Question: error message thrown

'''
' qConsulta2 := TQuery.Create(Application);
qConsulta2.DatabaseName := 'BaseDato';
qConsulta2.SQL.Text := 'select VALOR from PARAMETRO where codigoPARAMETRO = ''IVA'' ';
qConsulta2.open;
qCompraDetalle.FieldByName('PORCENTAJE_IVA').AsFloat:= qConsulta2.fieldbyname('valor').asfloat;
qConsulta2.close;
qConsulta2.free '
'''
This threw me into execution this error, and do not know why, beforehand thank you very much for your time and help. Excuse me for my bad English.
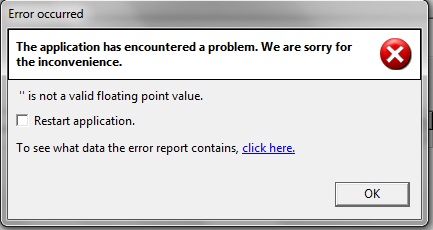
Answer: Your problem is with the 'qConsulta2.fieldbyname('valor').asfloat'
From my testing your error will occur if the VALOR column is text or varchar in the database table and it contains a Null or zero length string.
My test involved creating a table with VALOR_TEXT and VALOR_FLOAT columns in an MSAccess database. VALOR_TEXT is defined as text and VALOR_FLOAT is defined a double. I wrote code for 4 test cases, 2 illustrate the error (Case1 and Case2) and 2 that provide solutions (Case 3 and Case4). The code is provided below.
'''
procedure TForm1.Case1;
var
f : double;
begin
db.ExecSQL('delete from PARAMETRO');
db.ExecSQL('insert into PARAMETRO (codigoPARAMETRO) values(''IVT'')');
// VALOR_FLOAT and VALOR_TEXT are null
qConsulta2.SQL.Text := 'select * from PARAMETRO';
qConsulta2.Open();
f := qConsulta2.FieldByName('VALOR_FLOAT').AsFloat;
ShowMessage('From Float '+FloatToStr(f));
f := qConsulta2.FieldByName('VALOR_TEXT').AsFloat;
ShowMessage('From Text '+FloatToStr(f));
end;
procedure TForm1.Case2;
var
f : double;
begin
db.ExecSQL('delete from PARAMETRO');
db.ExecSQL('insert into PARAMETRO (codigoPARAMETRO,VALOR_TEXT) values(''IVT'','''')');
// VALOR_FLOAT is null and VALOR_TEXT is '' (zero length string)
qConsulta2.SQL.Text := 'select * from PARAMETRO';
qConsulta2.Open();
f := qConsulta2.FieldByName('VALOR_FLOAT').AsFloat;
ShowMessage('From Float '+FloatToStr(f));
f := qConsulta2.FieldByName('VALOR_TEXT').AsFloat;
ShowMessage('From Text '+FloatToStr(f));
end;
'''
Case3 is directly applicable to fixing your code. By getting the data AsVariant, 'NullStrictConvert := false' will allow Null values to be converted to float, integer, or string with out an exception.
'''
procedure TForm1.Case3;
var
f : double;
begin
NullStrictConvert := false;
db.ExecSQL('delete from PARAMETRO');
db.ExecSQL('insert into PARAMETRO (codigoPARAMETRO) values(''IVT'')');
// VALOR_FLOAT and VALOR_TEXT are null
qConsulta2.SQL.Text := 'select * from PARAMETRO';
qConsulta2.Open();
f := qConsulta2.FieldByName('VALOR_FLOAT').AsFloat;
ShowMessage('From Float '+FloatToStr(f));
f := qConsulta2.FieldByName('VALOR_TEXT').AsVariant;
ShowMessage('From Text '+FloatToStr(f));
end;
'''
Case4 provides a method for avoiding data conversion as long as the source and target columns are the same type. If they are not the same type, data conversion errors can still occur.
'''
procedure TForm1.Case4;
var
f : double;
begin
NullStrictConvert := false;
db.ExecSQL('delete from PARAMETRO');
db.ExecSQL('insert into PARAMETRO (codigoPARAMETRO) values(''IVT'')');
// VALOR_FLOAT and VALOR_TEXT are null
qConsulta2.SQL.Text := 'select * from PARAMETRO';
qConsulta2.Open();
f := qConsulta2['VALOR_FLOAT'];
ShowMessage('From Float '+FloatToStr(f));
f := qConsulta2['VALOR_TEXT'];
ShowMessage('From Text '+FloatToStr(f));
// avoid data conversion
qCompraDetalle.Open();
qCompraDetalle.Append;
qCompraDetalle['PORCENTAJE_IVA'] := qConsulta2['VALOR_TEXT'];
qCompraDetalle.Post;
end;
'''